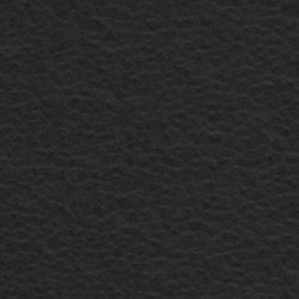
Label: frost